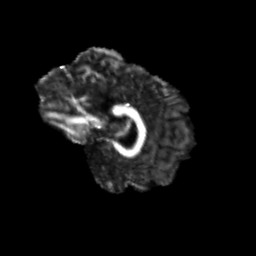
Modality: FA
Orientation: sagittal
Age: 21
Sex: male
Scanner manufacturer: siemens
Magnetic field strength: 3 T
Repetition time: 3.5 s
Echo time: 0.113 s